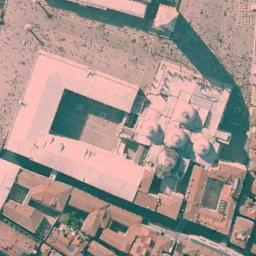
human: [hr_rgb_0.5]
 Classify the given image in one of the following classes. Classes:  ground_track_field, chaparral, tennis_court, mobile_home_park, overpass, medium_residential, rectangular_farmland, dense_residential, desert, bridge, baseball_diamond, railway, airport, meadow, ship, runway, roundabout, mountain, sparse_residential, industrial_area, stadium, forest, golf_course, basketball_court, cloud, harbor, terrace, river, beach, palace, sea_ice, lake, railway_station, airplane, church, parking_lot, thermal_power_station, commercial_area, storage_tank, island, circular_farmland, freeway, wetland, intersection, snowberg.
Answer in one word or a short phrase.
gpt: palace